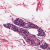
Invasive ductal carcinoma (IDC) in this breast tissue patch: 0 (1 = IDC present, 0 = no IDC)